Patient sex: F
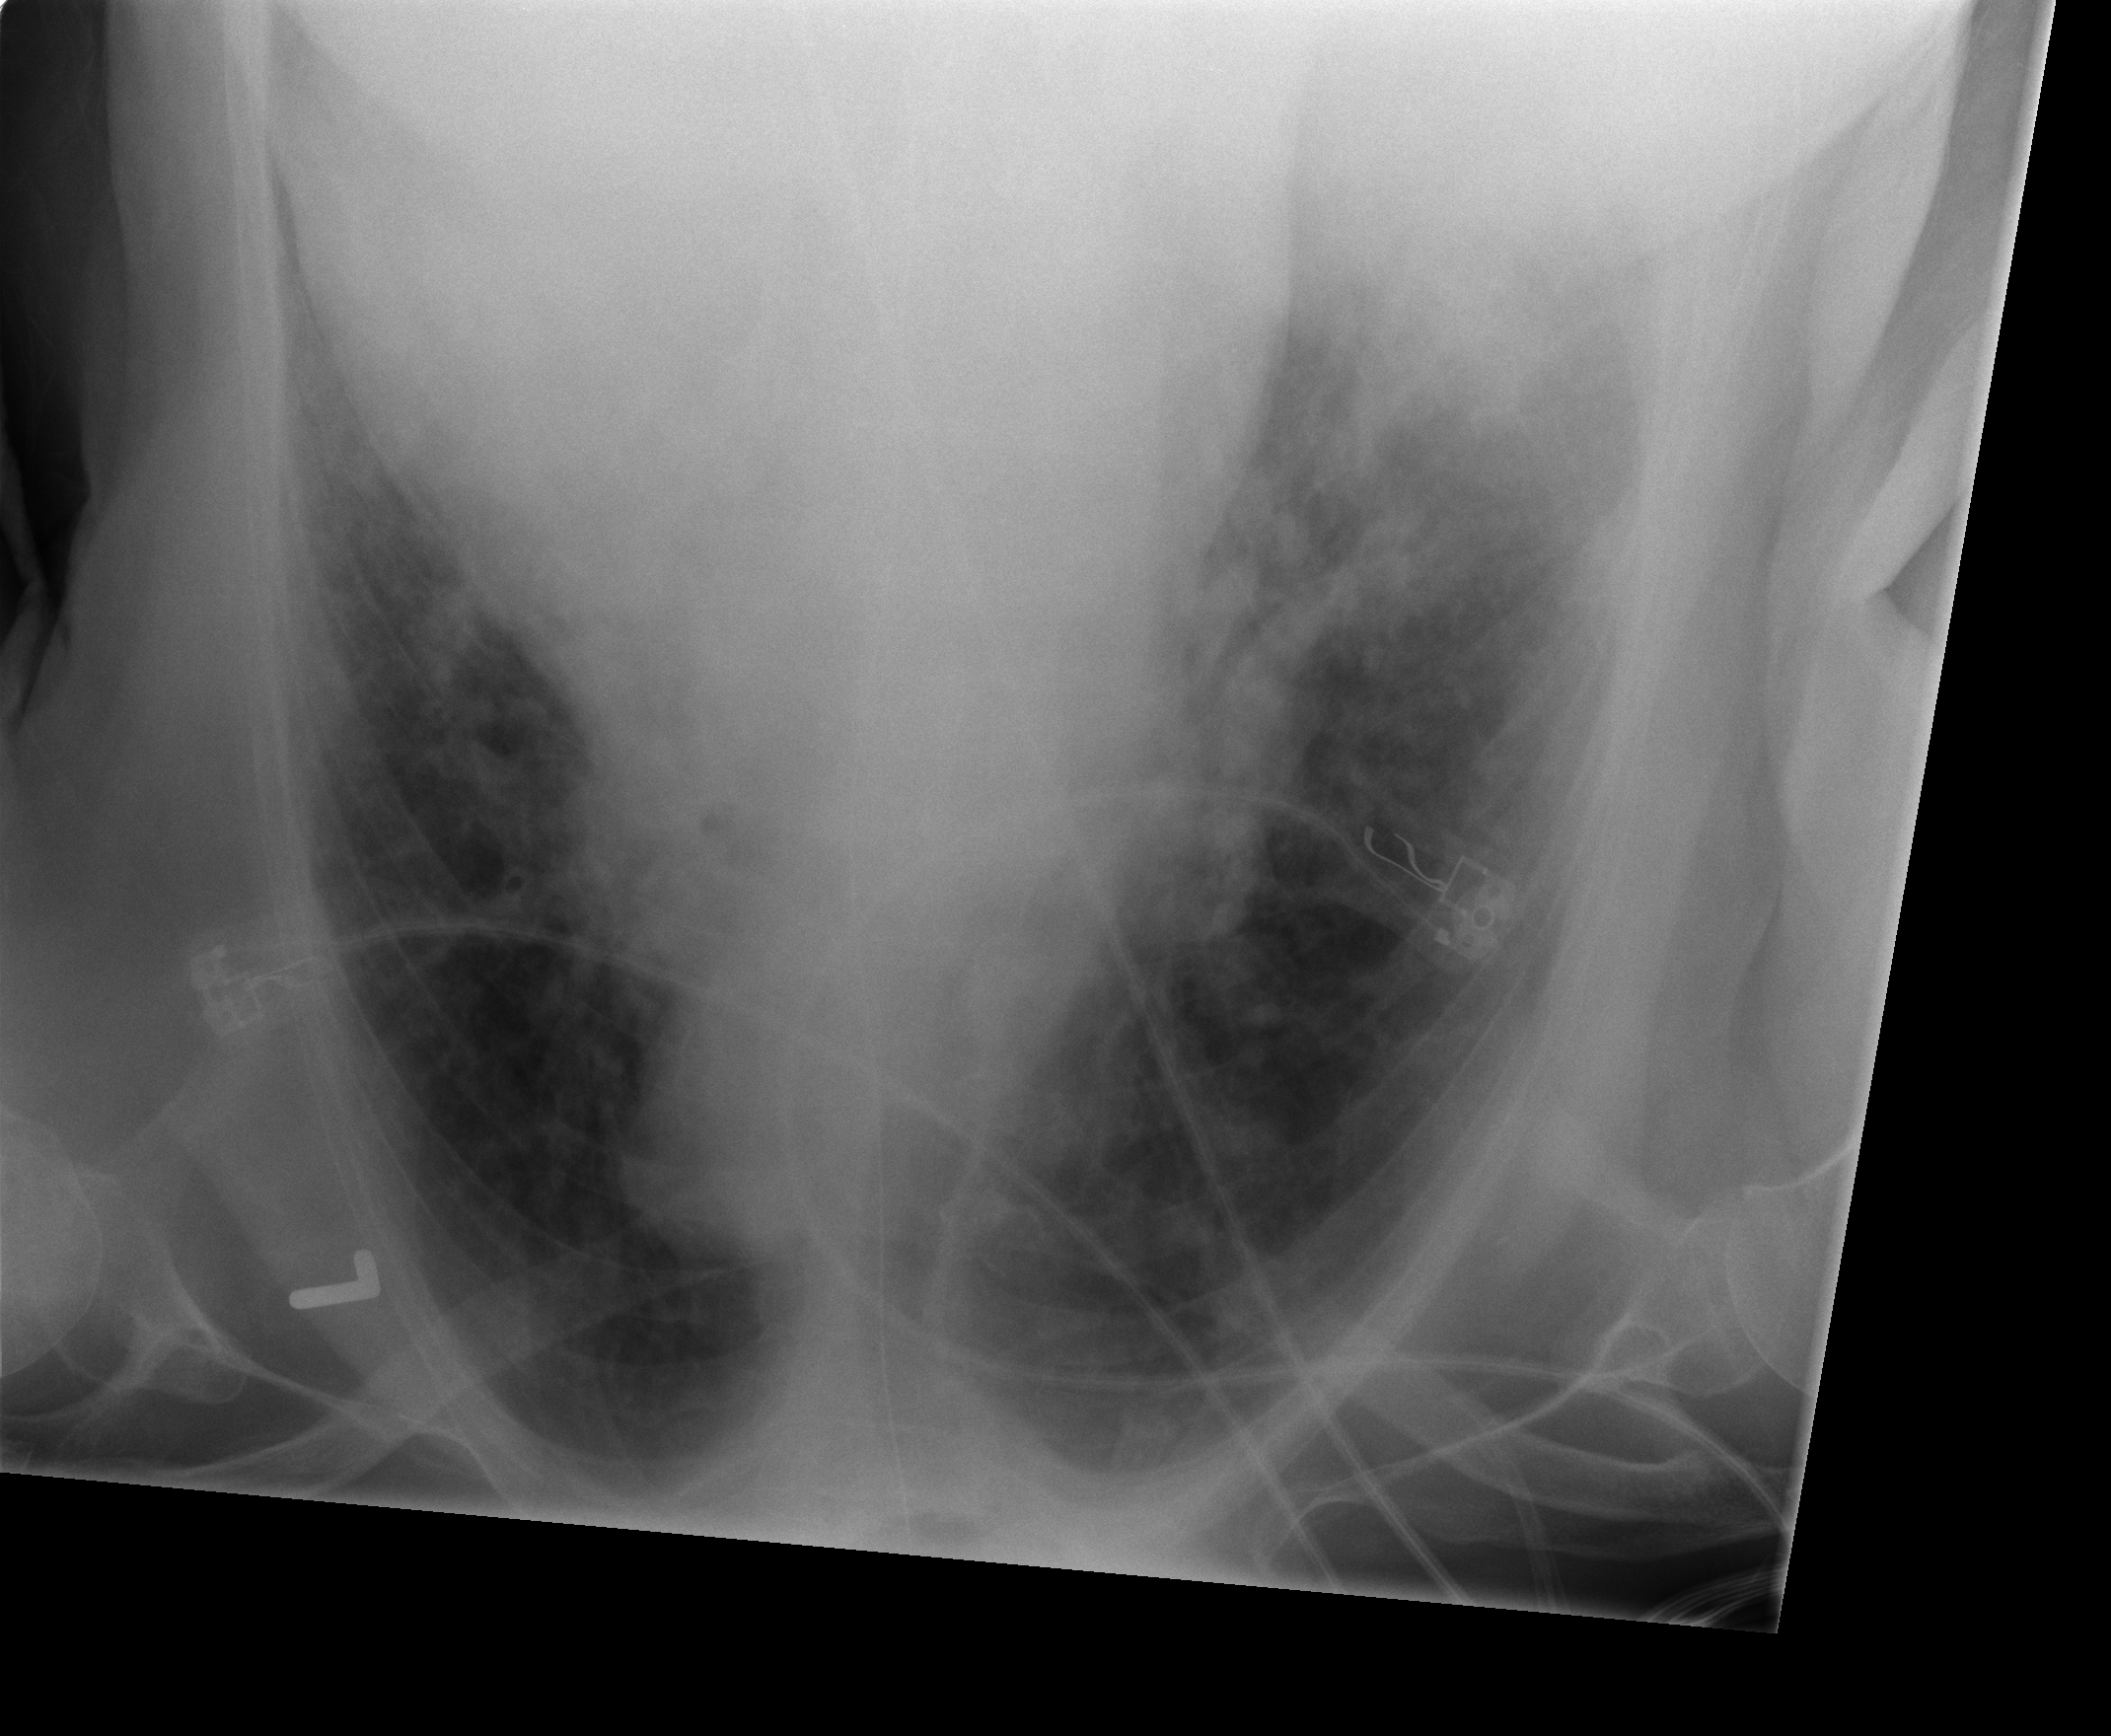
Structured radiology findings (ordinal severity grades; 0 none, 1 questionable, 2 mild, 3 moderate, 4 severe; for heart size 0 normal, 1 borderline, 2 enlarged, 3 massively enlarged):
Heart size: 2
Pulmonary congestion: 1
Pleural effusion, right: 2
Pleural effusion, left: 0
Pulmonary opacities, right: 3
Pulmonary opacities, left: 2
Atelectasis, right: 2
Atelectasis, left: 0